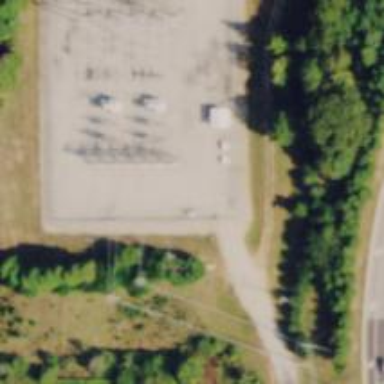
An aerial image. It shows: There is distribution substation enclosed by fence.